Question: I have an 'if' statement that's condition is passed to this implementation file via 'NSUserDefaults' as seen below.
'''
NSUserDefaults *defaults = [NSUserDefaults standardUserDefaults];
NSString *code = [defaults objectForKey:@"codeKey"];
selectedCodeLocal = code;
'''
After this code to retrieve the string variable, I have an if statement:
'''
if (selectedCodeLocal == @"1")
textView.text = "@blah blah blah";
else
textview.text = "@abcdefghijklmnop";
'''
When I build and run, it appears that the variable IS being passed, but it's not being passed until AFTER the 'if' statement executes.
I have places 'NSLog''s around this code that return my 'selectedCodeLocal' string variable and the variable's value is always one step behind. (For instance if I first pass it as 4, then pass it as 1, it will be returned in the log first as 1, then as 4, then as 1) Sorry if I've confused you with that.
UPDATE:
'''
- (void)viewDidLoad {
[super viewDidLoad];
NSUserDefaults *defaults = [NSUserDefaults standardUserDefaults];
[defaults synchronize];
selectedCodeLocal = [defaults objectForKey:@"codeKey"];
NSLog(@"set: %@",selectedCodeLocal);
self.navigationItem.title = selectedCodeLocal;
[textView setClipsToBounds:NO];
[textView setEditable:NO];
[textView setFrame:CGRectMake(20, 100, 50, 50)];
if ([selectedCodeLocal isEqualToString:@"100"])
textView.text = @"abc";
else
textView.text = @"xyz";
}
'''
The NSLog still displays the old value of 'selectedCodeLocal'.
UPDATE: Here's where that Key is set. (in the previous View)
'''
- (void)tableView:(UITableView *)tableView didSelectRowAtIndexPath:(NSIndexPath *)indexPath {
//Get the selected code
NSString *selectedCode = nil;
if(searching)
selectedCode = [copyListOfItems objectAtIndex:indexPath.row];
else {
NSDictionary *dictionary = [listOfItems objectAtIndex:indexPath.section];
NSArray *array = [dictionary objectForKey:@"codesKey"];
selectedCode = [array objectAtIndex:indexPath.row];
}
NSUserDefaults *defaults = [NSUserDefaults standardUserDefaults];
[defaults setObject:selectedCode forKey:@"codeKey"];
[defaults synchronize];
}
'''
@Firoze Lafeer: Does this answer your question?

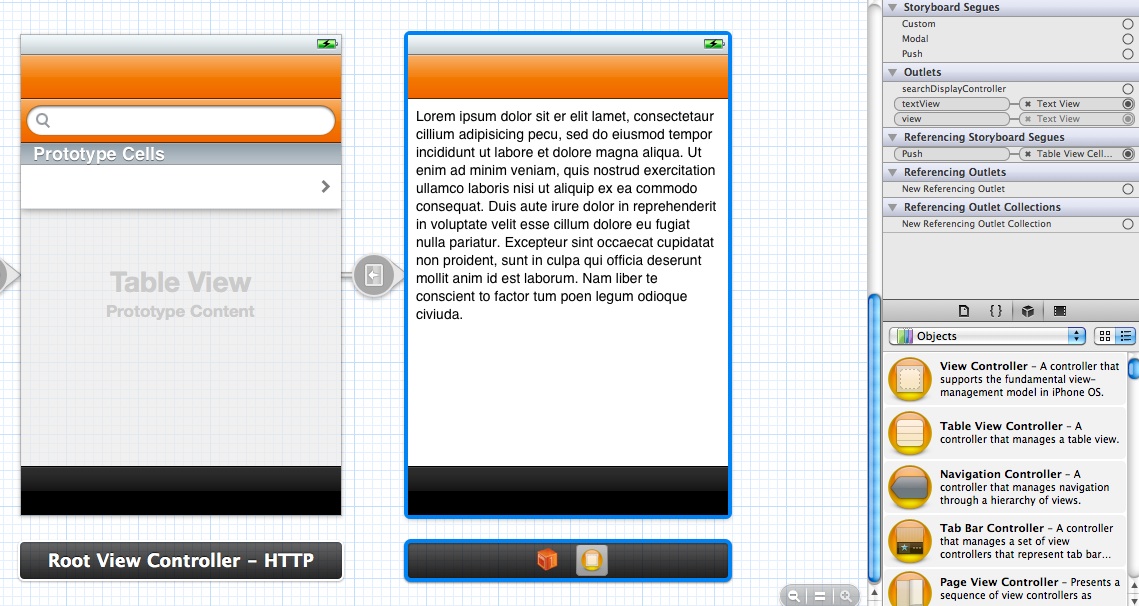
Answer: With a storyboard, and a segue attached to a tableview cell, your 'tableView:didSelectRowAtIndexPath' will be called the new view controller is loaded and pushed.
So in other words, you are this key in your user's defaults after you have already the value.
The right time to set up any data you need for the detail view controller is in the 'prepareForSegue:sender:' method on your tableview controller. 'tableView:didSelectRowAtIndexPath:' is too late if you are using a segue on a tableview in a storyboard.
Other thoughts:
- Everyone else is right that you should be using 'isEqualToString:', not '=='. The fact that the latter is working for you is really an accident of implementation. You to do the right thing and not depend on that. Using '==' (which is pointer comparison in this case) is wrong.- Speaking of doing the right thing, you should consider if 'selectedCode' really belongs in your user's preferences (NSUserDefaults). It would be much cleaner to just make that a @property of the detail view controller and set that property directly in your 'prepareForSegue:sender:' method.
Hope that helps.